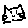
Label: cat